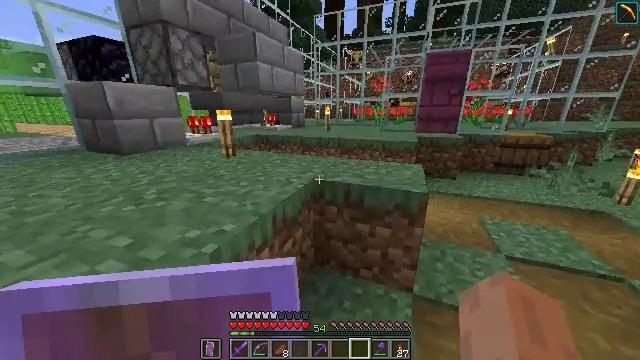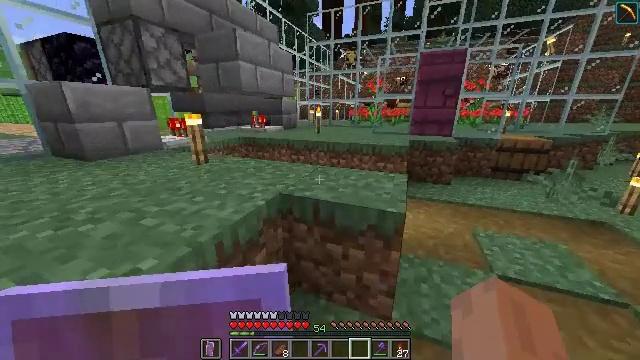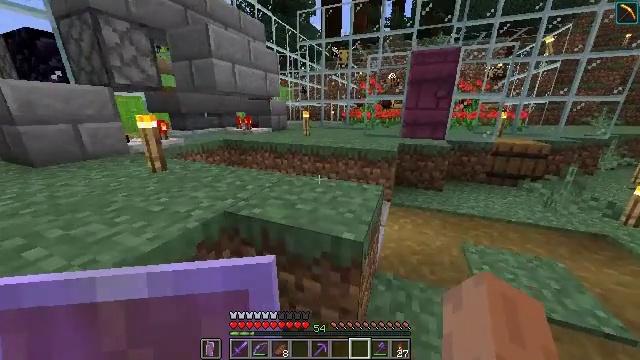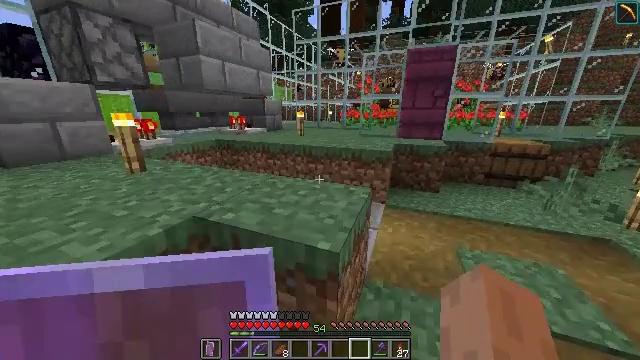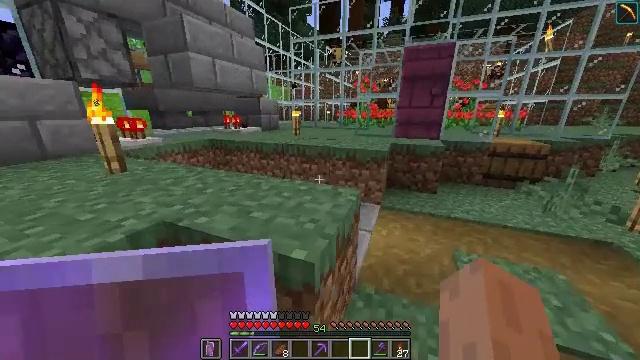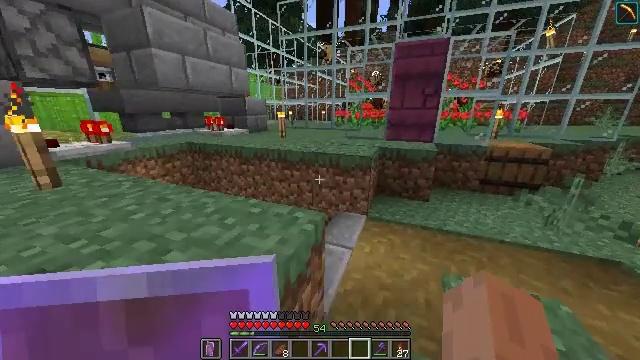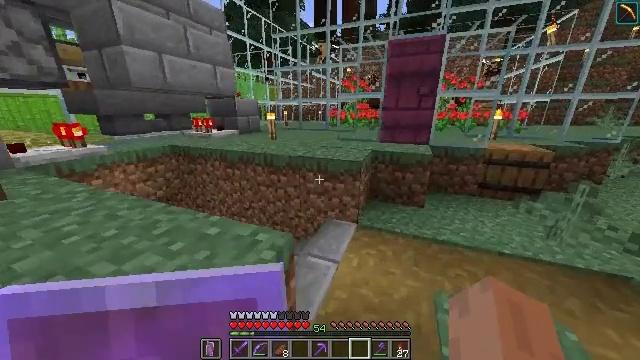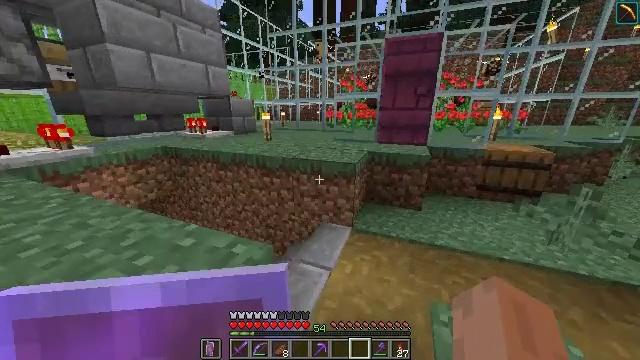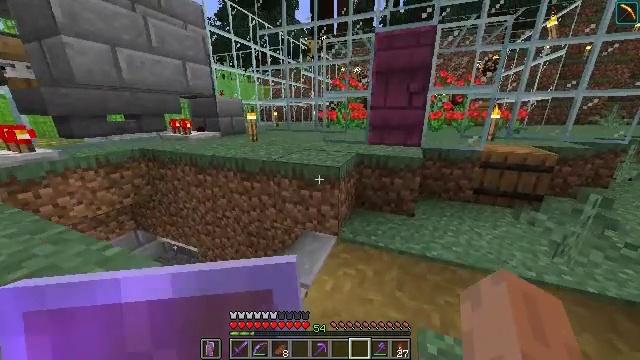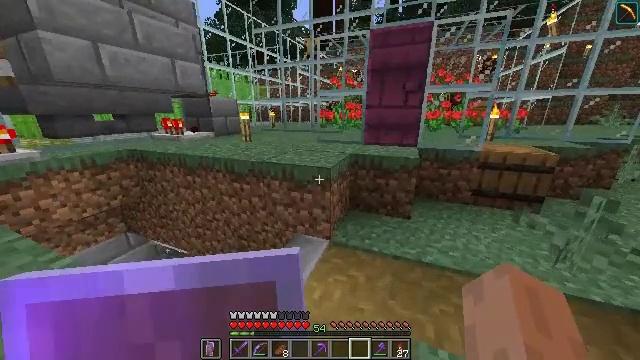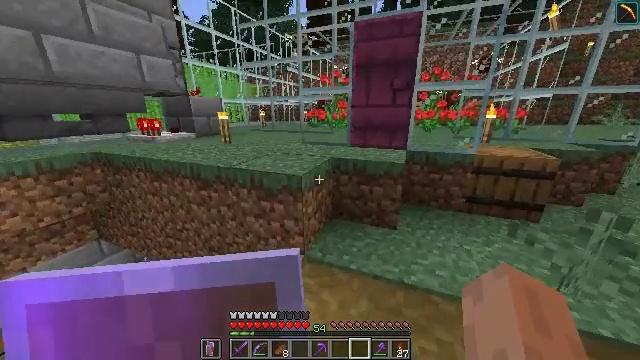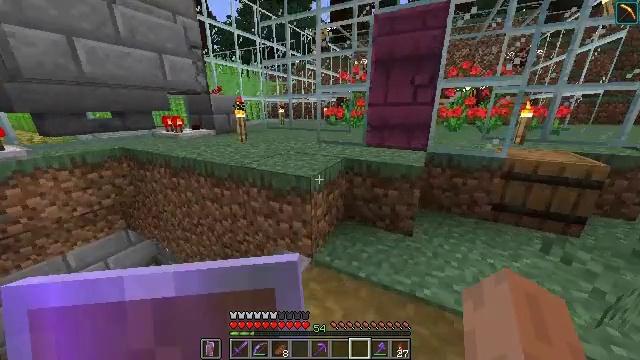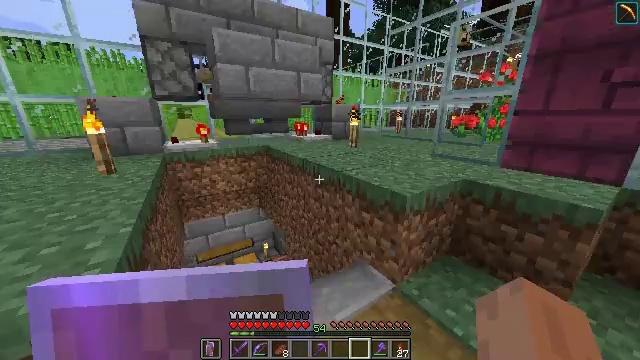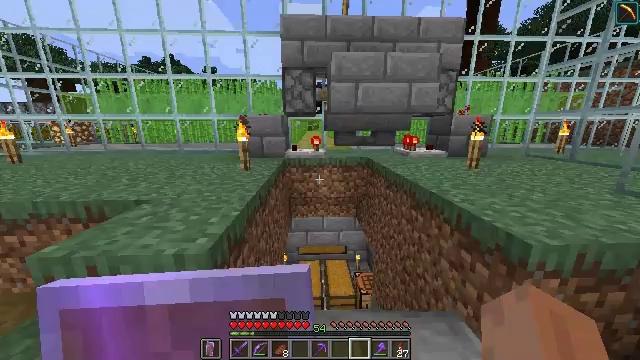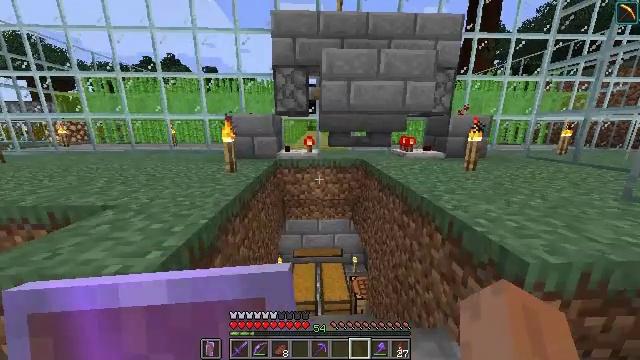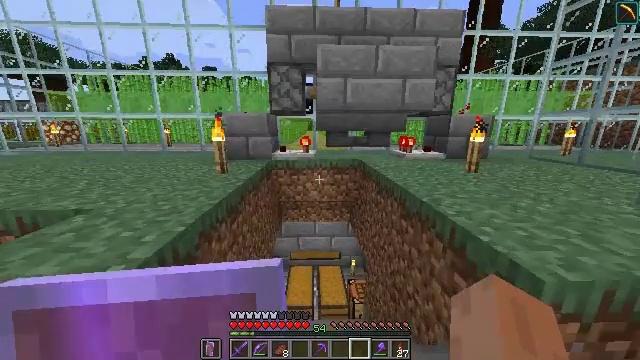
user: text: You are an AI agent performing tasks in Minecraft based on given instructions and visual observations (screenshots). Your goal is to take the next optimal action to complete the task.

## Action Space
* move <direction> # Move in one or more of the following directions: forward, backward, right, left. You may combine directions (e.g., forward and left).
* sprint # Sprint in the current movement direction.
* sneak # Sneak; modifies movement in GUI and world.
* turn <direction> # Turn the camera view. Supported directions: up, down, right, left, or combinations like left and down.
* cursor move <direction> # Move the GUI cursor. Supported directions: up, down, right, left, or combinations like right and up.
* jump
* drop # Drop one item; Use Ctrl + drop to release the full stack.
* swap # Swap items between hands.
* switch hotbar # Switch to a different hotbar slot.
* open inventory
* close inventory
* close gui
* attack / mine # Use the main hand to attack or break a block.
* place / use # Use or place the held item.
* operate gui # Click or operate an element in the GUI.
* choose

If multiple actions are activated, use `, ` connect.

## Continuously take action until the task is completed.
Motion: motion action
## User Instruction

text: Use the crafting table to produce paper.
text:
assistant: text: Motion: move forward and move right
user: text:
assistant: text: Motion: move forward and move right
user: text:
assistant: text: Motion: move forward and move right
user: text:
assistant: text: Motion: move forward and move right
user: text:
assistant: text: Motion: move forward and move right
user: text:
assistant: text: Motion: move forward and move right
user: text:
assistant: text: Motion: move forward and move right
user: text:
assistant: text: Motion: move forward and move right
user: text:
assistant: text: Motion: move forward and move right
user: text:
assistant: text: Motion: move forward and move right
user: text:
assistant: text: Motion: move forward and move right, turn left
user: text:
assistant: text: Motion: move forward and move right, turn left and up
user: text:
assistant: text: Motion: move forward, turn left and up
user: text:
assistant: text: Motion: move forward
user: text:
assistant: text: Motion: move forward
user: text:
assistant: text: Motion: move forward
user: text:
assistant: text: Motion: move forward
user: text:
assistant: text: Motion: move forward
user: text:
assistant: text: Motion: move forward
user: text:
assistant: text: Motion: turn right
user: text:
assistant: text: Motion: turn right and up
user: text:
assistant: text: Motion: turn right and up
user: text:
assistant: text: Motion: turn right and up
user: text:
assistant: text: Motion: turn up
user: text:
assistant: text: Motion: turn right and up
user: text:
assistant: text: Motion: turn up
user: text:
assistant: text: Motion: turn up
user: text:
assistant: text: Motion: no_op
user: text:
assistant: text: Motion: turn right
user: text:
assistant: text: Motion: turn right